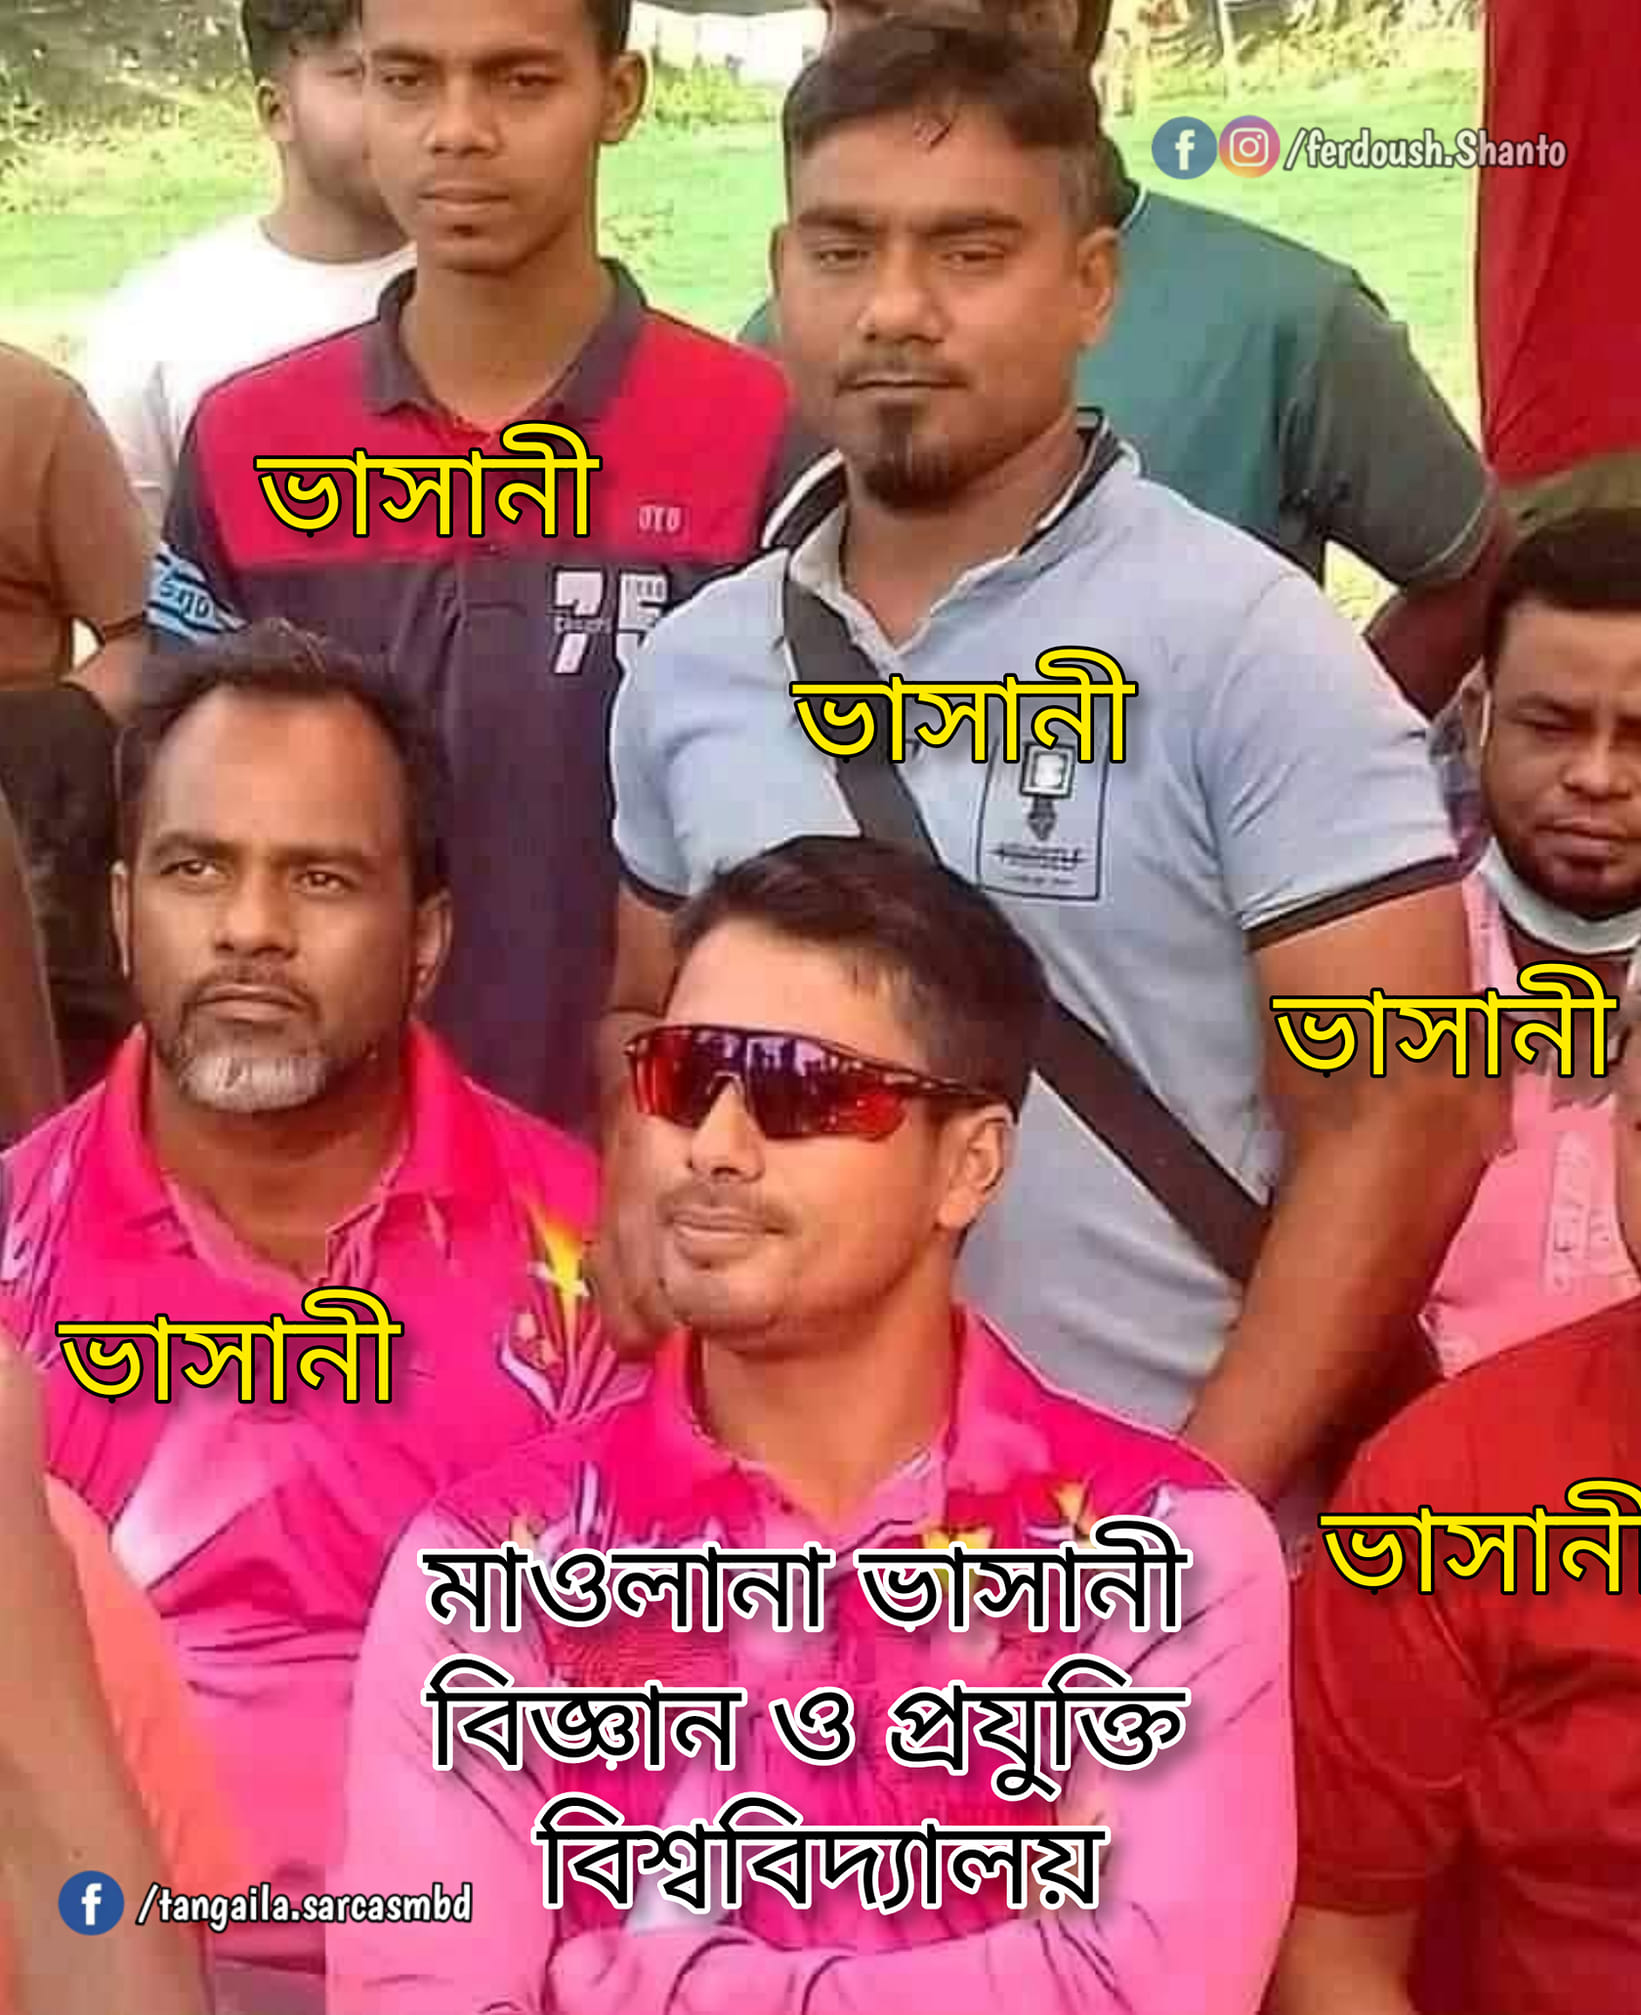
Caption: ভাসানী   ভাসানী    ভাসানী   ভাসানী    ভাসানী    মাওলানা ভাসানী  বিজ্ঞান ও প্রযুক্তি বিশ্ববিদ্যালয়
Label: non-hate